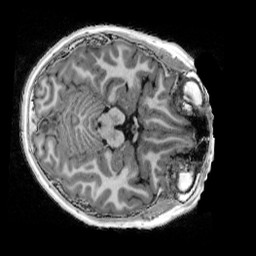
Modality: UNIT1_denoised
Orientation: axial
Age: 11
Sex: male
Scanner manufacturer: siemens
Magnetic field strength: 3 T
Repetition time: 4 s
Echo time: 0.00303 s